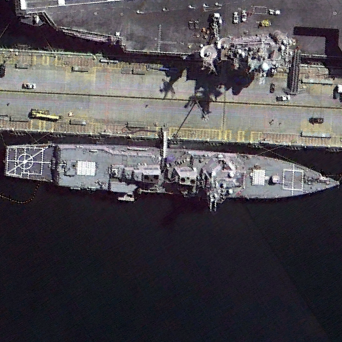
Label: destroyer